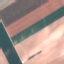
Label: AnnualCrop